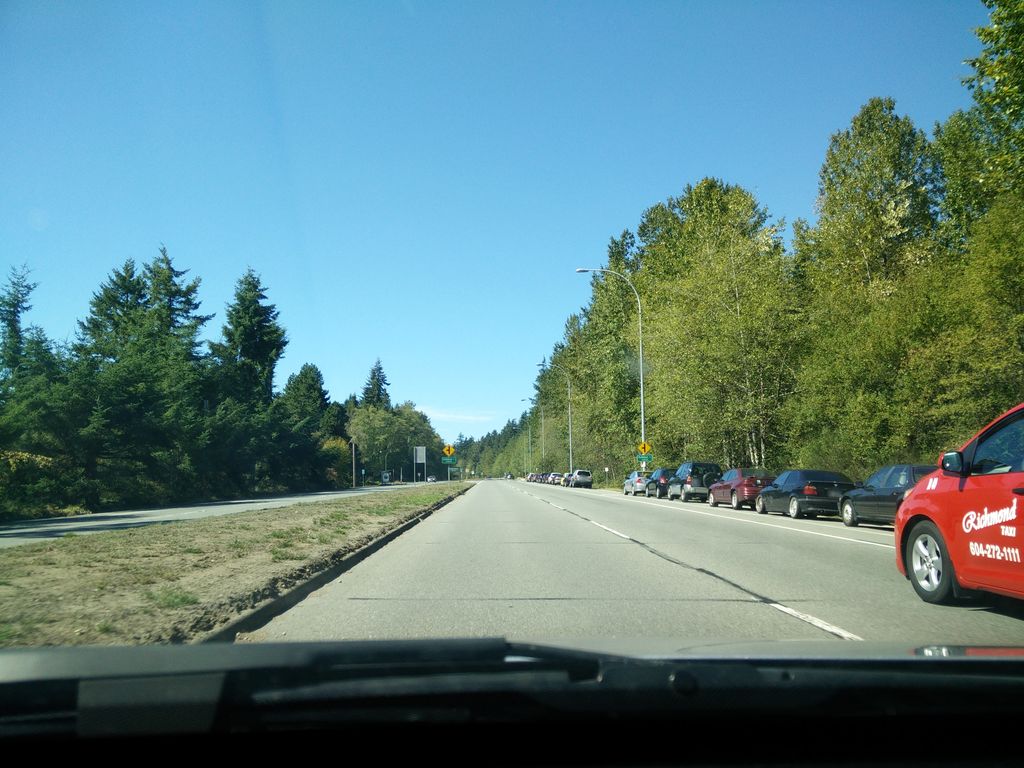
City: vancouver